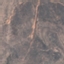
Label: HerbaceousVegetation